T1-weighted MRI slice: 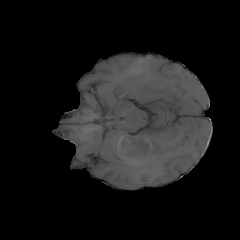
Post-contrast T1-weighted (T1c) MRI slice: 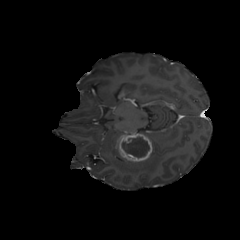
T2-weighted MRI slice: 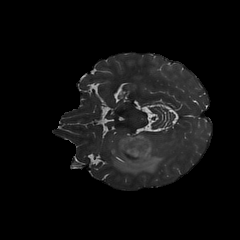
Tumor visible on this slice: yes